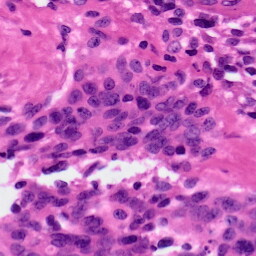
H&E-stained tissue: Ovarian